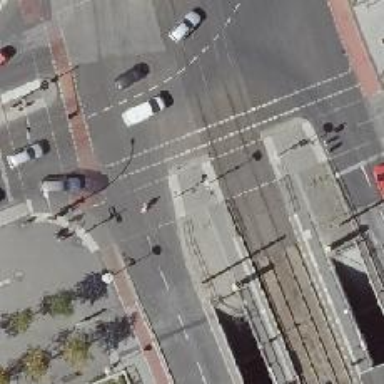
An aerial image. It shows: Traffic island located on footway.